Interaction volume radius: 5 \u00c5
Interaction volume height: 25 \u00c5
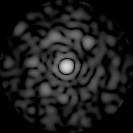
Disorder parameter: 0.8122